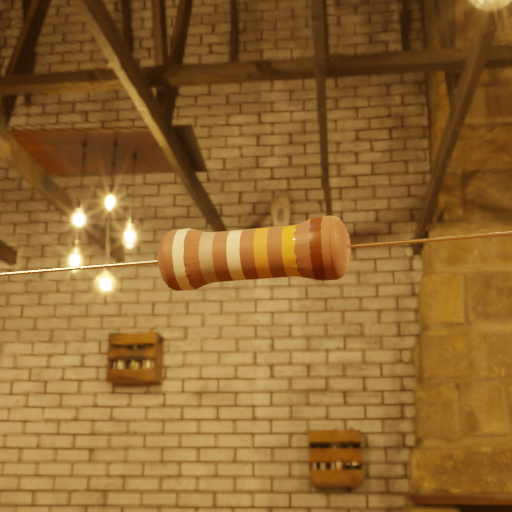
Resistor colour bands (in order): white, silver, white, gold, gold, brown